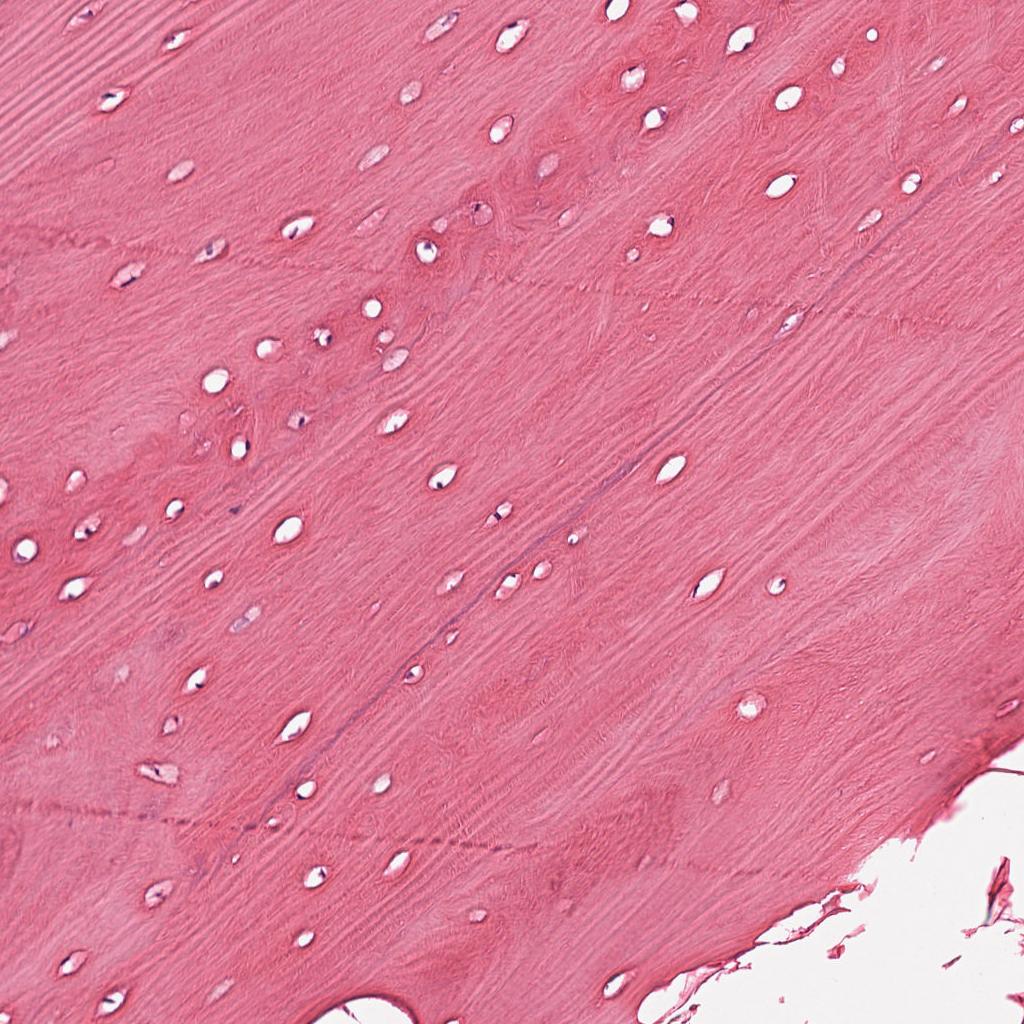
Label: Non-Tumor